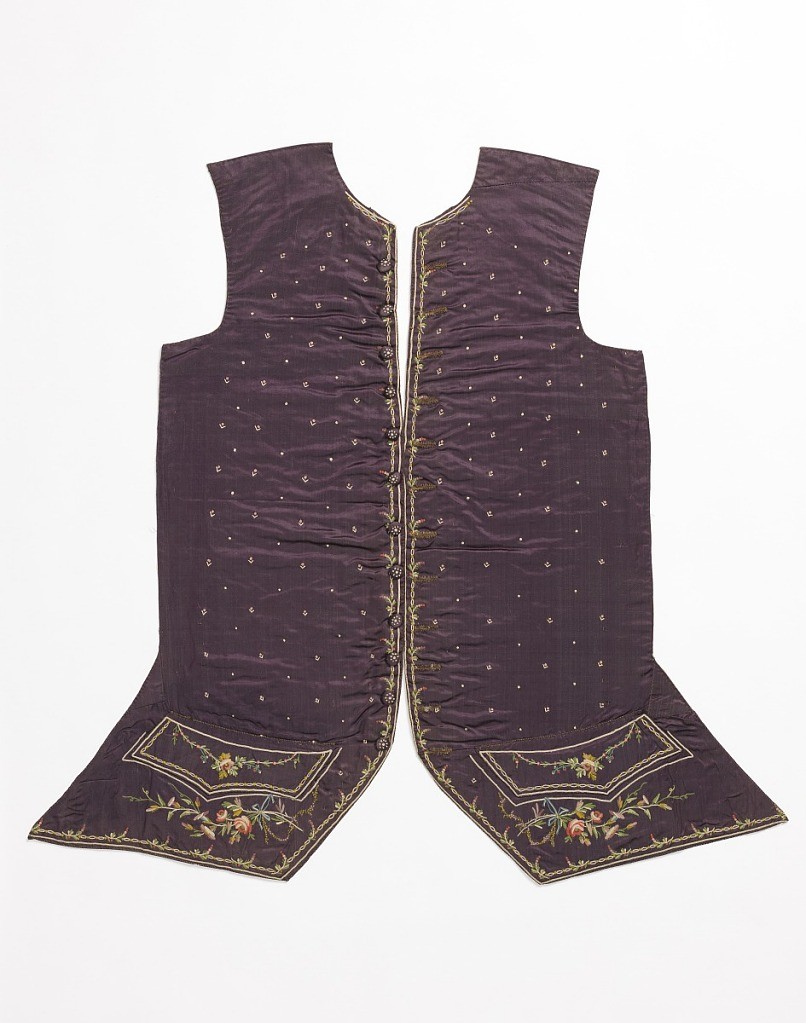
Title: Waistcoat front
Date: mid-18th century
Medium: silk Technique: chain stitch embroidery on satin weave
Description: Waistcoat front (two sides) in plum-colored satin, embroidered in colored silks with all-over tiny flowers, delicate floral borders, and flower sprays on pocket flap and bottom.